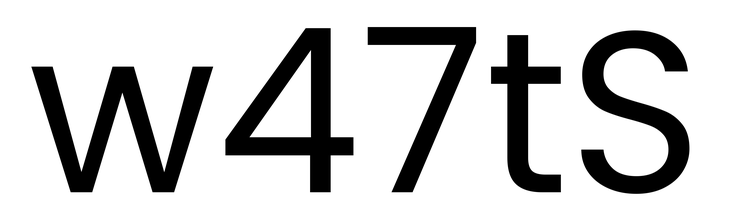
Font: Poppins-Regular